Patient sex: F
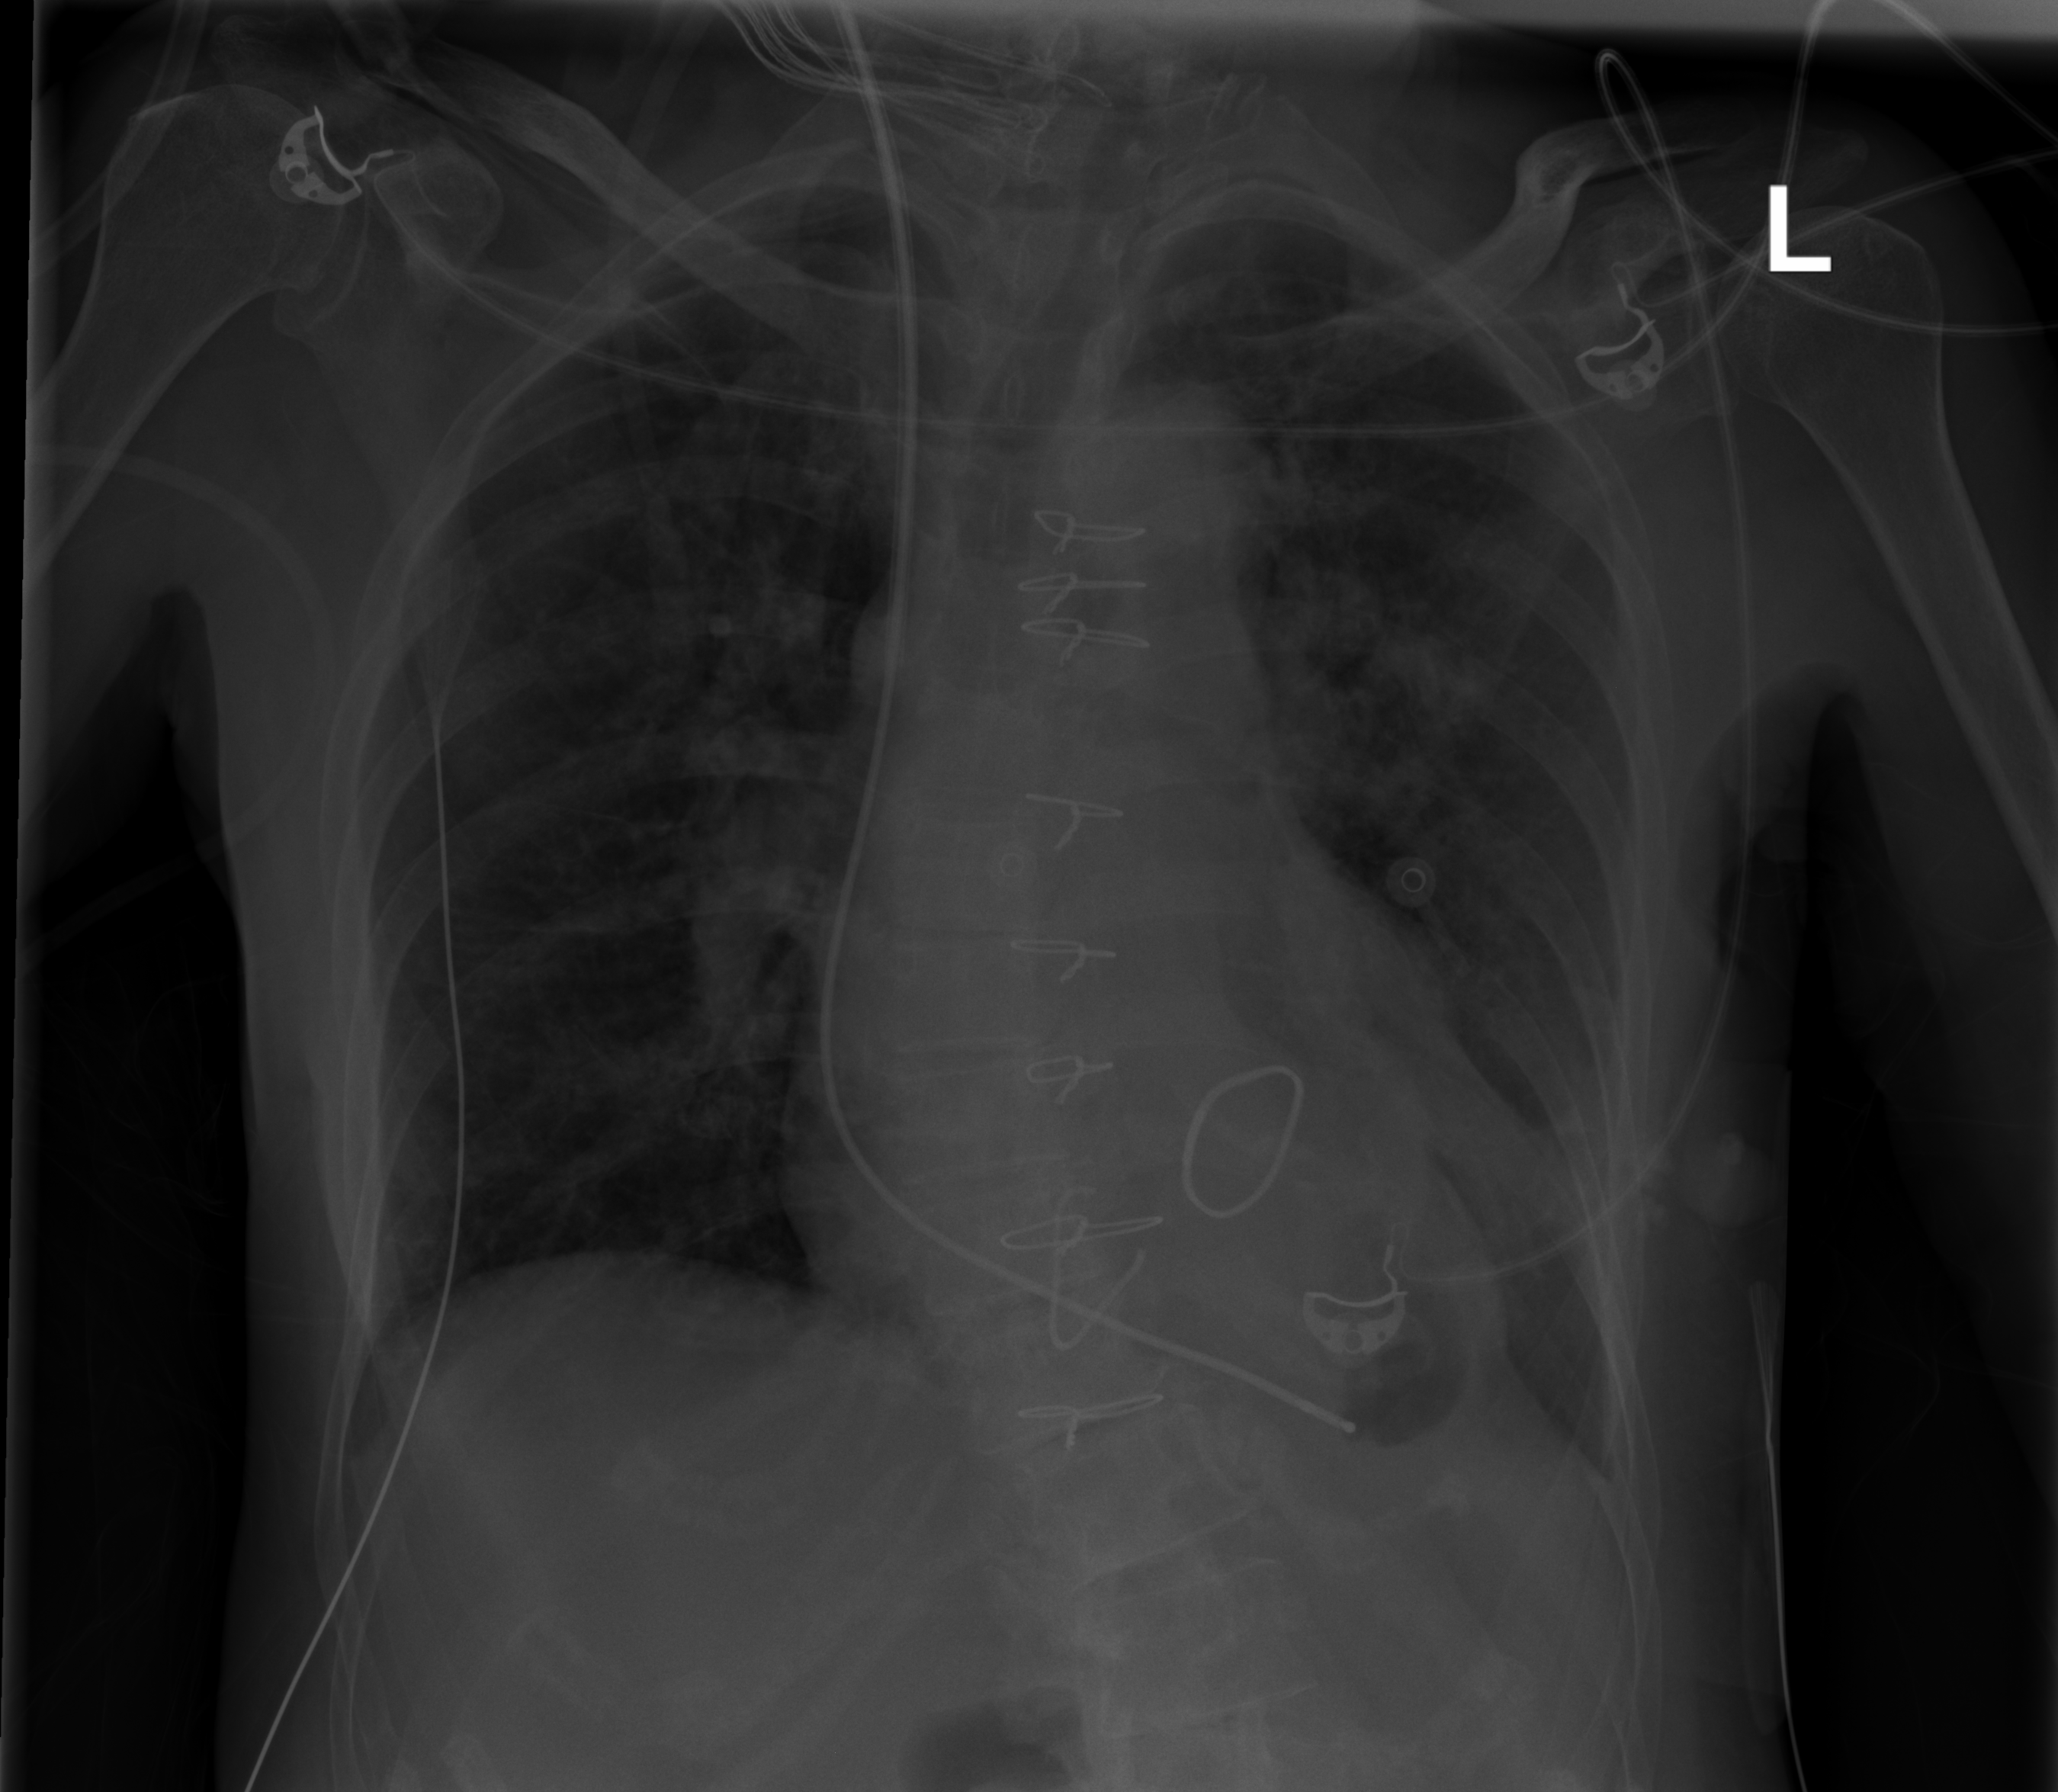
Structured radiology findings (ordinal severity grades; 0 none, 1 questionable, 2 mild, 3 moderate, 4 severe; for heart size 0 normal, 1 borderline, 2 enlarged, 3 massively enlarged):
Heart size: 0
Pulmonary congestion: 2
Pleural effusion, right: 0
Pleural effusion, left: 0
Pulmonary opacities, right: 2
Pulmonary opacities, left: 2
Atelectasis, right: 0
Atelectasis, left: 0